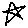
Label: star